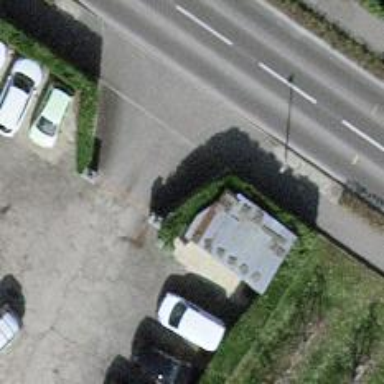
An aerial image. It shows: Hedge acting as barrier.